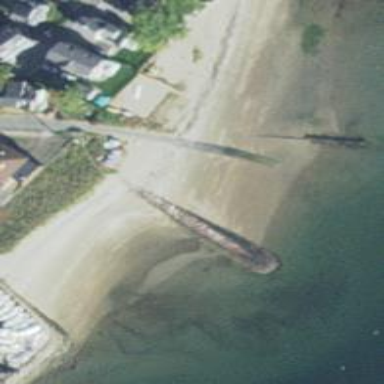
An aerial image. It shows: Slipway on leisure land.